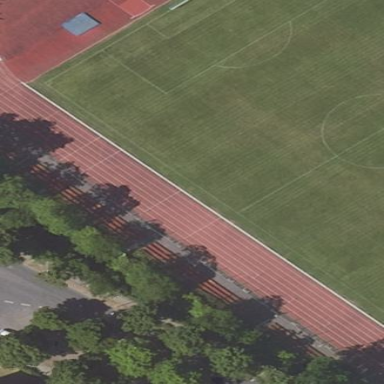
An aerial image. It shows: Building dedicated to athletics.